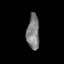
Tissue: prostate
Cell type: Fibroblasts
Senescence score: 0.7138
Nuclear area (px): 434
Mean DAPI intensity: 124.486